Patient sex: F
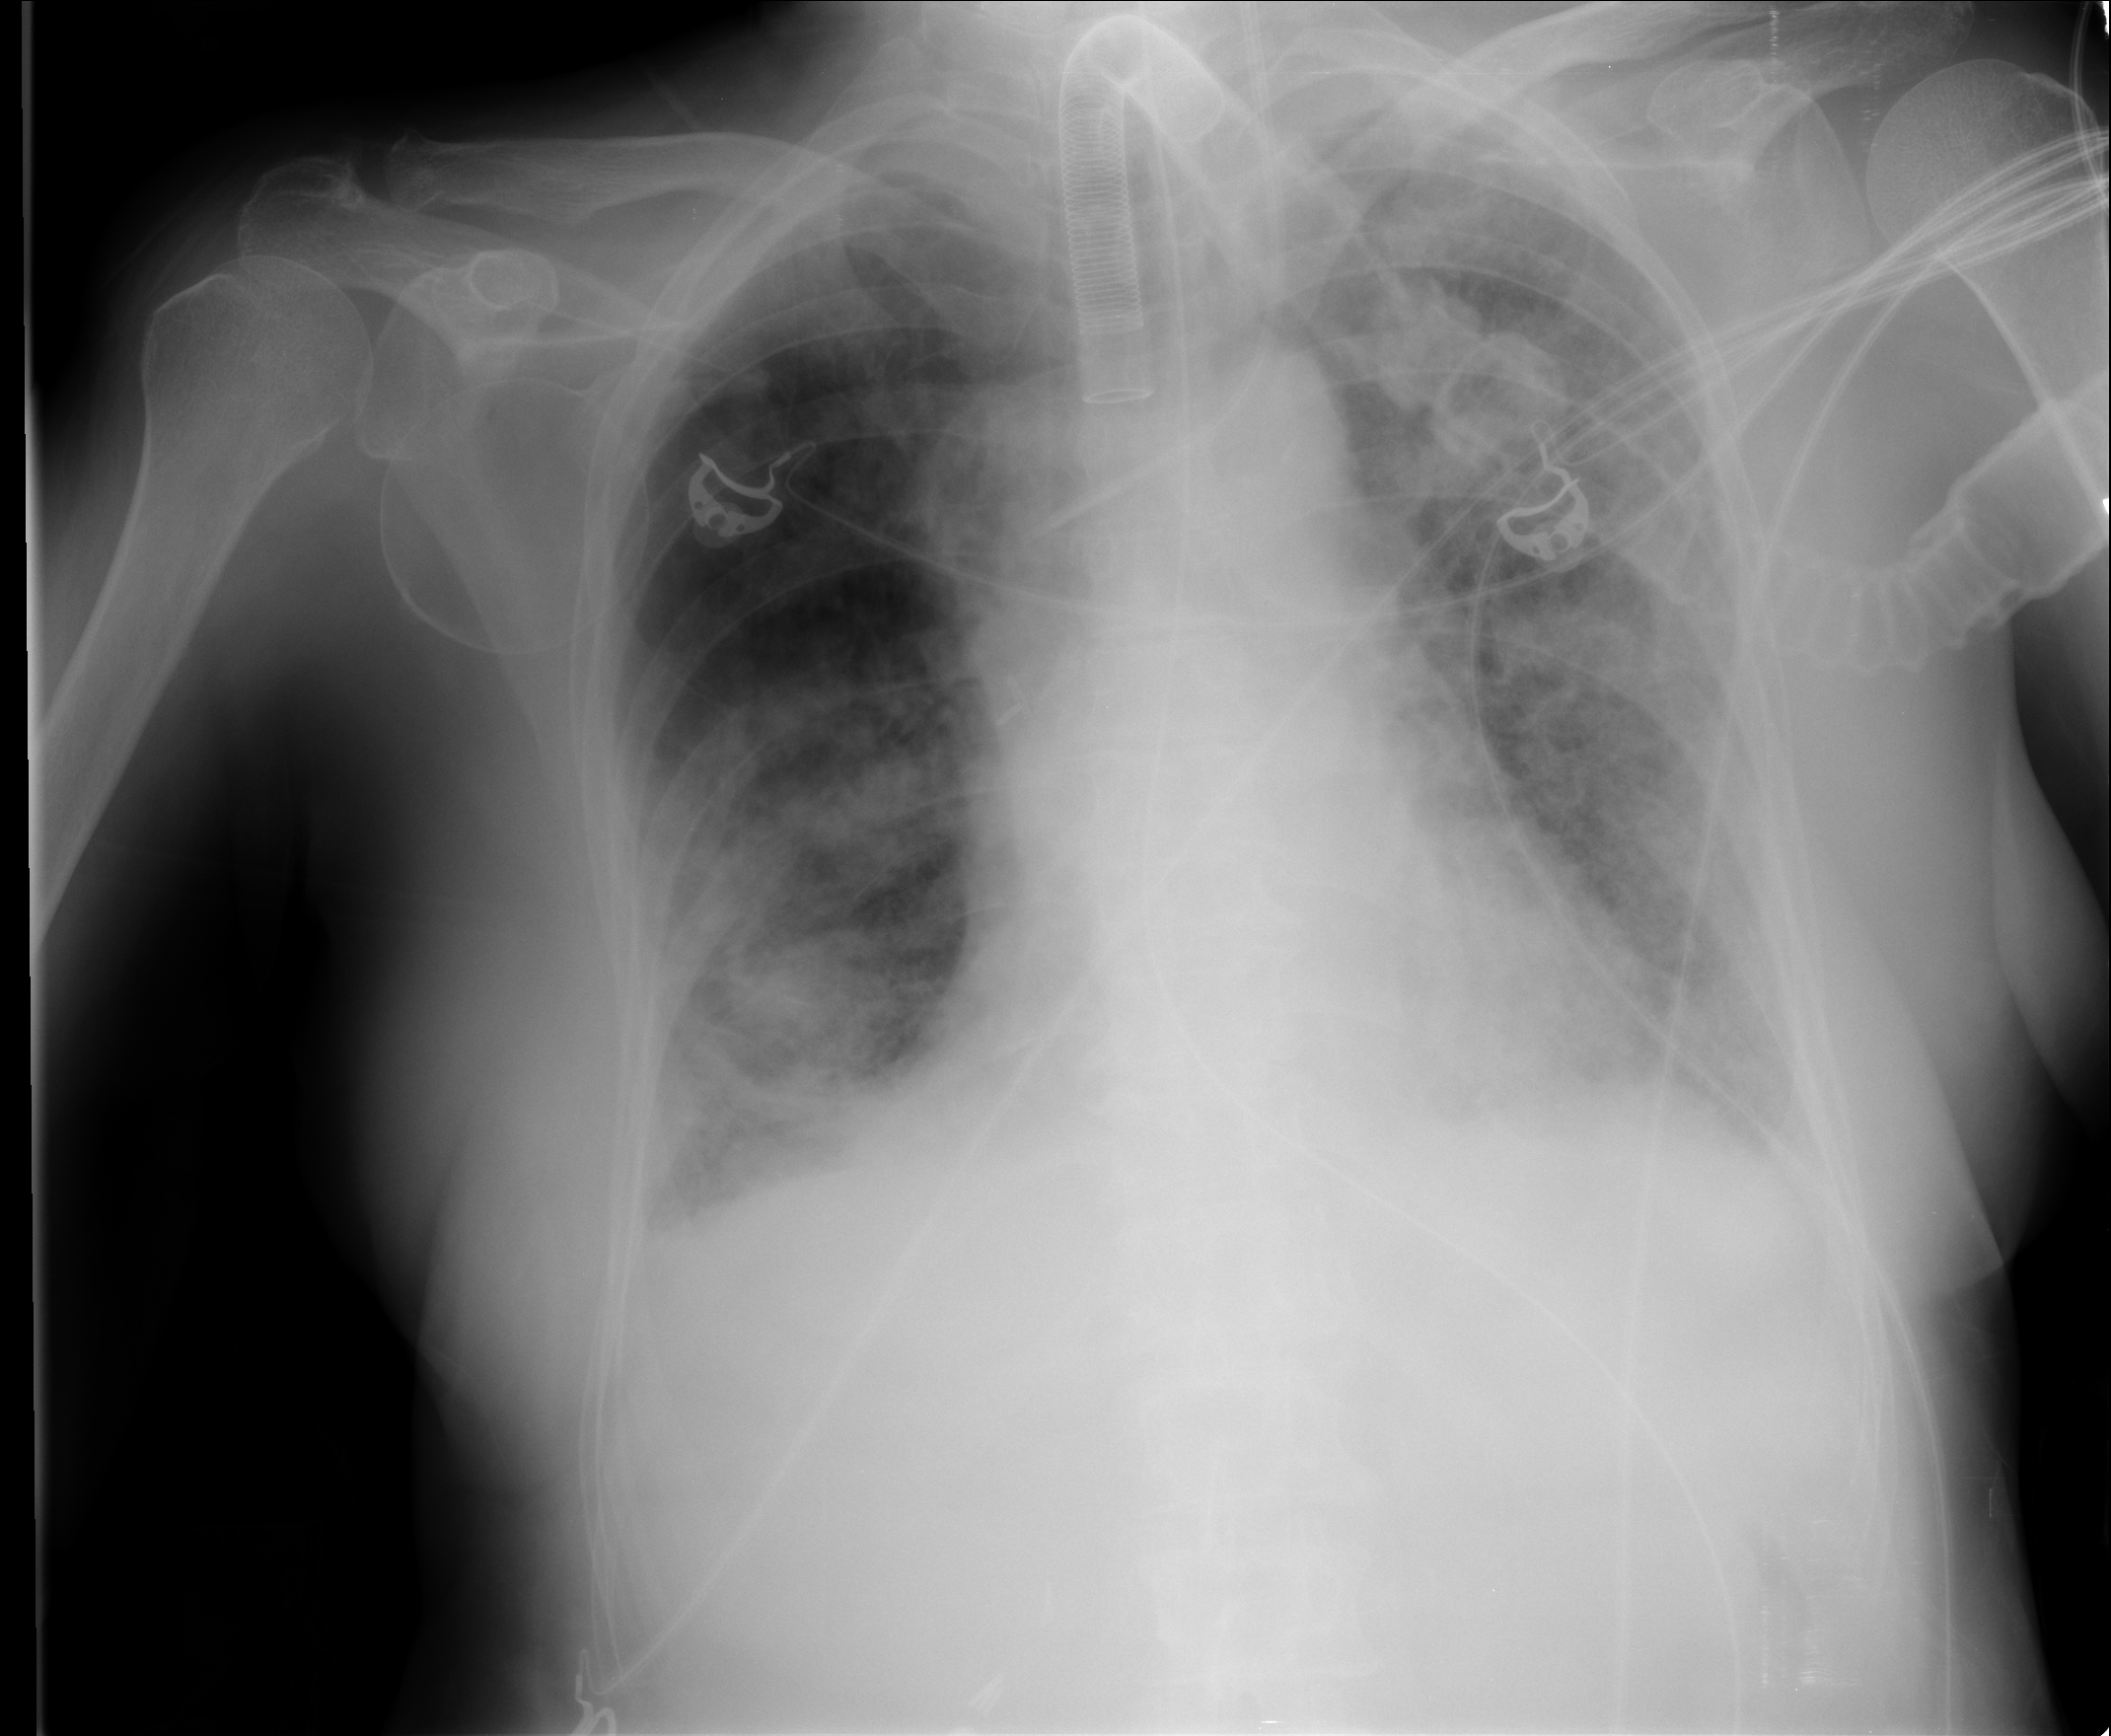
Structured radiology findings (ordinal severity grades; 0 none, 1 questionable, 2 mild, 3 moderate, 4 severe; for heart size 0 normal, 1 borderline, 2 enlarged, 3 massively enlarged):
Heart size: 0
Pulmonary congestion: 1
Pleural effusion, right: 2
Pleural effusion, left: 2
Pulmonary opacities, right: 3
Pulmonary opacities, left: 3
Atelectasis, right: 2
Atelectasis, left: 2